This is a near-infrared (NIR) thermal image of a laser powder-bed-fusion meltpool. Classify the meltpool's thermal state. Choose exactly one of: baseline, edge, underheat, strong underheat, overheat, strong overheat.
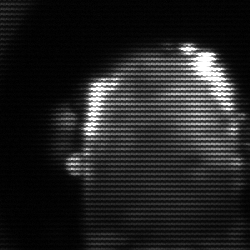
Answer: baseline